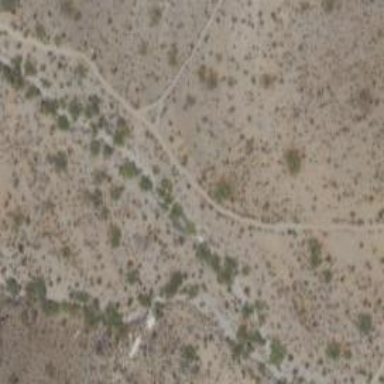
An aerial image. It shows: Hiking trail path.